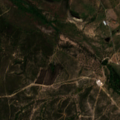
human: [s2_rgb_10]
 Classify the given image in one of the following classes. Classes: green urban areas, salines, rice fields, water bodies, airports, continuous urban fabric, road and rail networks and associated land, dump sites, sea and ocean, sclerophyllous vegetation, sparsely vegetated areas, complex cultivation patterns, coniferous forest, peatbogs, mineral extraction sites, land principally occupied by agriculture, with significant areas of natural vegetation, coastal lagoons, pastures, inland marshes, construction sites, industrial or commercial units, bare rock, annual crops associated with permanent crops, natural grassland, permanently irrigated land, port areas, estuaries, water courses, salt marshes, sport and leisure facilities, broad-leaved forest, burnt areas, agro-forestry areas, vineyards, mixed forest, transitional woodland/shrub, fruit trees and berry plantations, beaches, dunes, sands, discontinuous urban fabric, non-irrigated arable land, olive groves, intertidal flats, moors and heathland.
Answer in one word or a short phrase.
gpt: permanently irrigated land, agro-forestry areas, mixed forest, transitional woodland/shrub